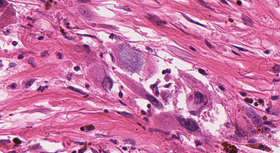
Tumor epithelial tissue: yes
Tumor-associated stroma tissue: yes
Normal tissue: no